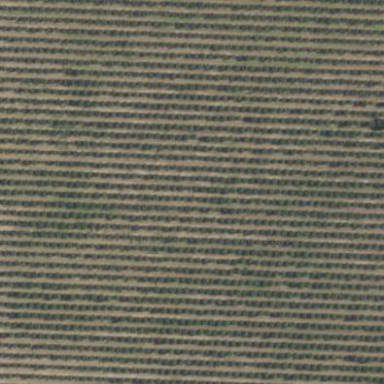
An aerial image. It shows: Orchard filled with walnut trees.